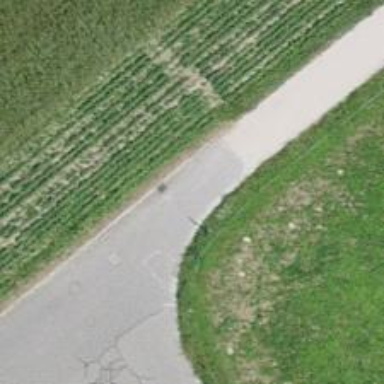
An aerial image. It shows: Compacted track road with grade1 tracktype.